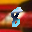
Label: 8